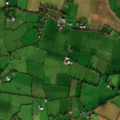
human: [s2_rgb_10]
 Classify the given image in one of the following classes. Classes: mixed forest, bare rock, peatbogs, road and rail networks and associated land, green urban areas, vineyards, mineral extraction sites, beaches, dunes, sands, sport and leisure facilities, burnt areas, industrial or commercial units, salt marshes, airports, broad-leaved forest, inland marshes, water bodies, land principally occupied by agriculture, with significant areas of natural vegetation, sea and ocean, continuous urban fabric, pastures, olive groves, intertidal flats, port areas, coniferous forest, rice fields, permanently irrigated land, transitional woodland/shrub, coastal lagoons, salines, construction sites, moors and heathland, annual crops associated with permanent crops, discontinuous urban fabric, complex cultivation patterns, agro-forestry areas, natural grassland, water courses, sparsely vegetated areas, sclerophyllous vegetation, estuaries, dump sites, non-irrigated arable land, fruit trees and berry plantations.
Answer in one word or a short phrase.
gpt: pastures, complex cultivation patterns